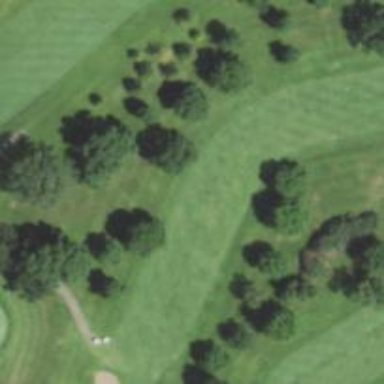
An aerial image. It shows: View of golf hole.